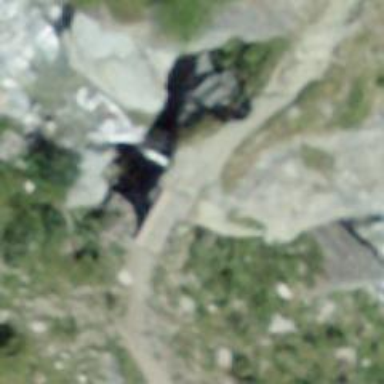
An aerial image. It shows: Path on bridge.